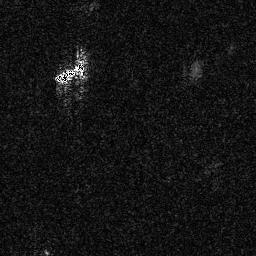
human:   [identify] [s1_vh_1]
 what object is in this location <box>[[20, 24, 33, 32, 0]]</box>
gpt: <ref>1 medium ship at the top left</ref>